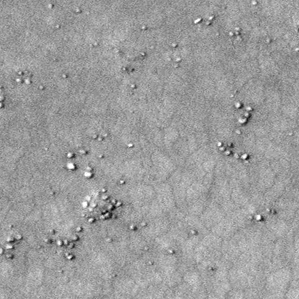
Label: frost